Question: I'm making a website for a designer friend, he can design stuff quite well but has no idea how to code a website. And he's too cheap for a professional. :p
He wants a summary that looks like this:

And that has to be centered in the page container (which is fixed at 800px wide).
I think the best/most efficient way to do this would be a table with indented cells, like this:
'''
<html>
<head>
<style type="text/css">
body {background:#141318}
td {min-width:266px;padding-top:10px;font-style:italic}
th {font-size:14pt;font-family:sans-serif;text-align:left;color:#FFF}
td div {text-indent:20px;color:#999FAD}
td div a{color:#FFF}
</style>
</head>
<body>
<table>
<tr>
<th>DESIGN</th>
<th>MEDIA</th>
<th>ART</th>
</tr>
<tr>
<td><div>- 123</div><div>- <a href="#">456</a></div></td>
<td><div>- 789</div><div>- <a href="#">012</a></div></td>
<td><div>- <a href="#">345</a></div><div>- 678</div></td>
</tr>
</table>
</body>
</html>
'''
But I'm not too sure, seeing as a lot of people see a table that's being used for anything that isn't tabular data as bad practice.
So, what would be the best way to make this? Perhaps three DIVs next to each other, with fixed widths and a load of divs inside of them? (The page container is fixed already)
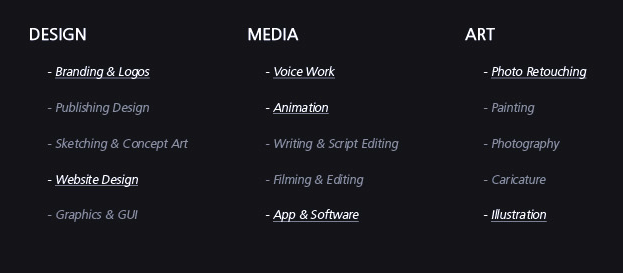
Answer: Yes, try not to use tables for this. A combination of div and lists will work perfectly.
'''
<html>
<head>
<style type="text/css">
#example {width:800px;}
#a {float: left; width: 250px;}
#b {float: left; width: 250px;}
#c {float: left; width: 250px;}
</style>
</head>
<body>
<div id="example">
<div id="a">
<h1>parent</h1>
<ul>
<li>child</li>
<li>child</li>
</ul>
</div>
<div id="b">
<h1>parent</h1>
<ul>
<li>child</li>
<li>child</li>
</ul>
</div>
<div id="c">
<h1>parent</h1>
<ul>
<li>child</li>
<li>child</li>
</ul>
</div>
</div>
</body>
</html>
'''
Styling the lists will be easy in CSS.
Here is a some good information - <URL>